Question: I'm developing an Android application and I want to add a custom font. I read about the epic assets folder and her location over some themes like <URL>. I check my src folder - it's not there. I check almost every single directory from my project tree and I still can't find her. Here is the picture of my directory tree.
And by the way, on my previous project, on Android 0.6 I used to add a custom font but I don't remember where was the folder located and now, on Android Studio 0.8 I even can't find my folder.

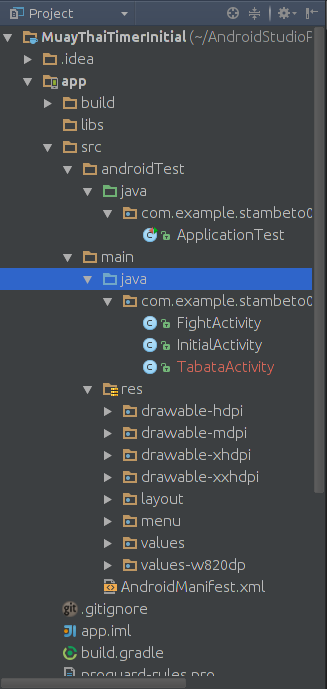
Answer: Under your main folder you need to make an assets directory.
And then name it "assets" and here is what it should now look like (minus the xml file of course)